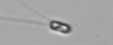
Label: Chaetoceros_subtilis